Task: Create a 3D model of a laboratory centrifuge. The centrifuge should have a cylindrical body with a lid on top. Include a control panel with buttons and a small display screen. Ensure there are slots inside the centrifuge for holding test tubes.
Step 293:
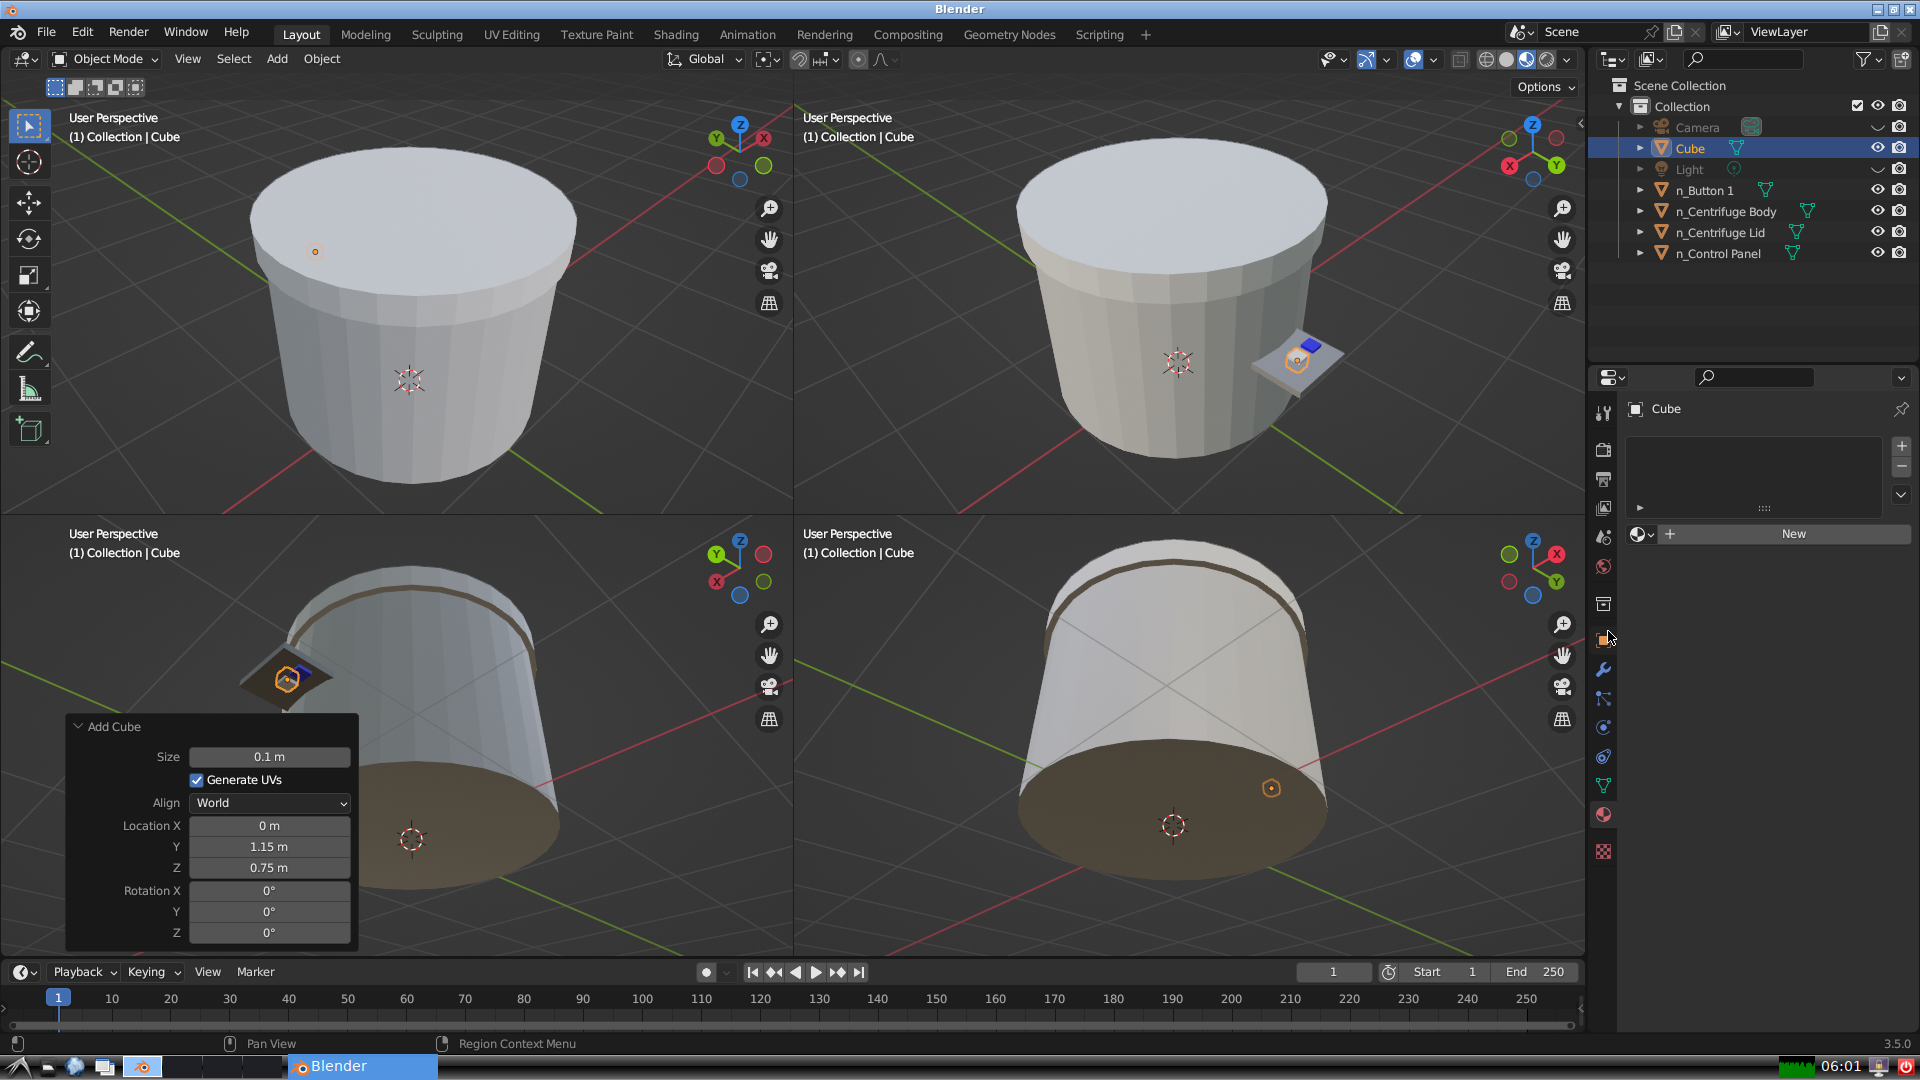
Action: click: no